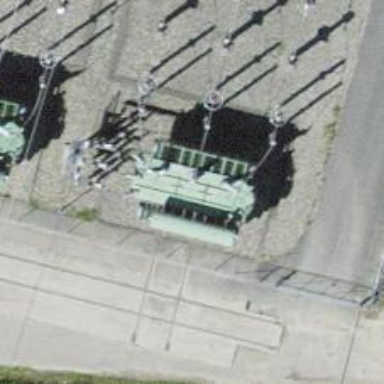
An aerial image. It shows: Transformer.